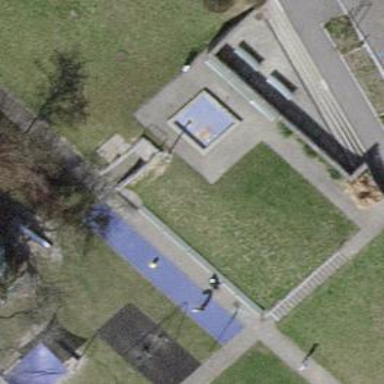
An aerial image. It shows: Playground area for leisure land.